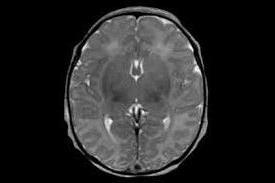
Label: notumor